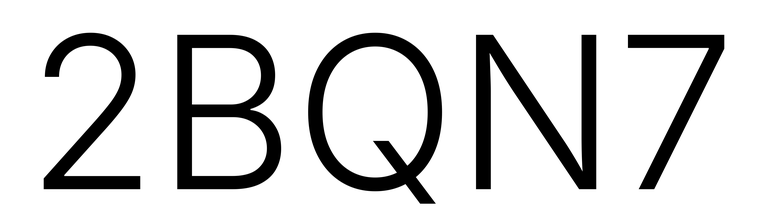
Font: Inter_Light